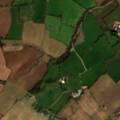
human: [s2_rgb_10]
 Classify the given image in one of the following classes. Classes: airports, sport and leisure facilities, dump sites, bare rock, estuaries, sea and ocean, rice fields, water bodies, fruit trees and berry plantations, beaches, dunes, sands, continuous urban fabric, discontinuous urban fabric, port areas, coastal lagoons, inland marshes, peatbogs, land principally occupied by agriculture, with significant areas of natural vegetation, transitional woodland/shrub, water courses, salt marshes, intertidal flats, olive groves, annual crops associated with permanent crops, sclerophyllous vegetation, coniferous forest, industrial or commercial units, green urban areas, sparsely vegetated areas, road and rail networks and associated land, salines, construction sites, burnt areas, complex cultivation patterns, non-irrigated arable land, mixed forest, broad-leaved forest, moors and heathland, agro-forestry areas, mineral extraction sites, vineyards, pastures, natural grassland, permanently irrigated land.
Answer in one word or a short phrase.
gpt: non-irrigated arable land, pastures